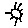
Label: sun